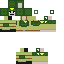
A male human skin with green skin, wearing brown helmet dressed in a green hoodie and black pants, featuring a closed mouth.